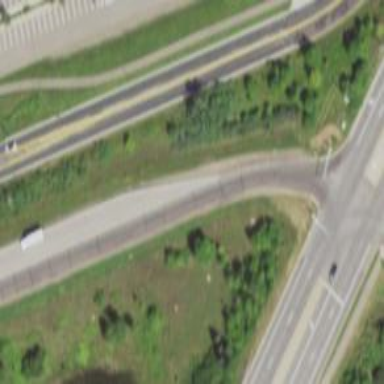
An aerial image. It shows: Asphalt motorway link.